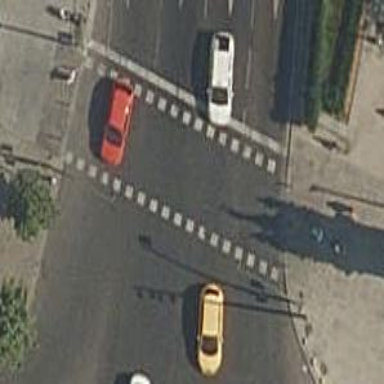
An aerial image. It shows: Road with traffic signals at crossing.